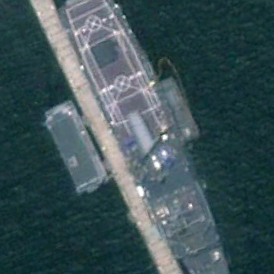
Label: combat